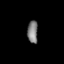
Tissue: lung
Cell type: Epithelial cells
Senescence score: 0.5902
Nuclear area (px): 232
Mean DAPI intensity: 124.103